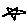
Label: star